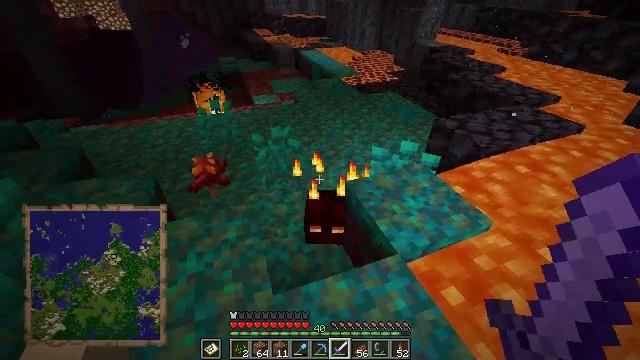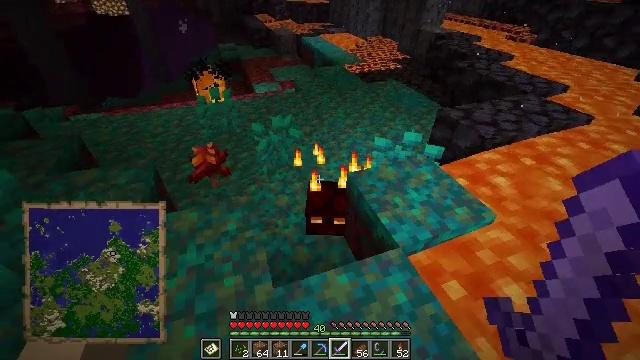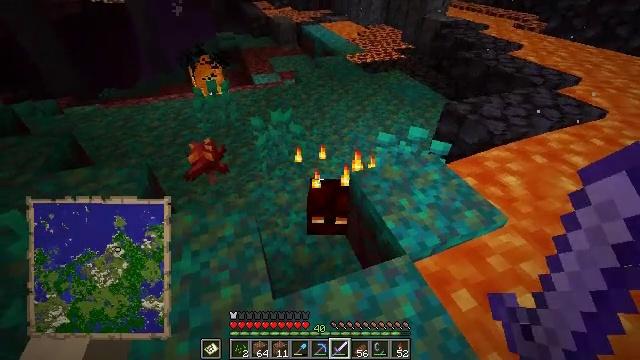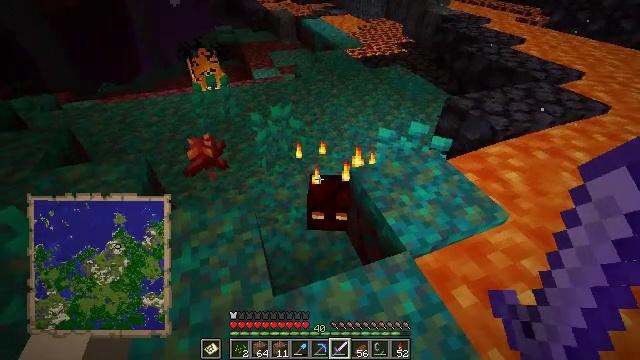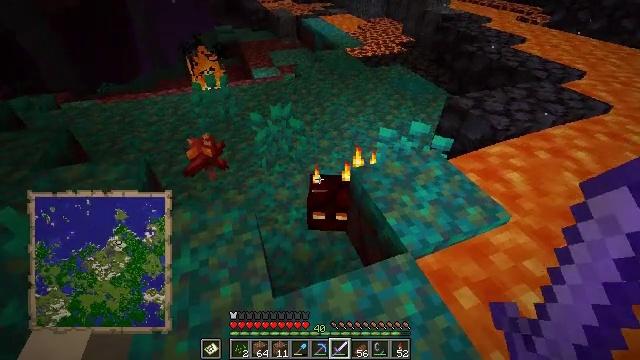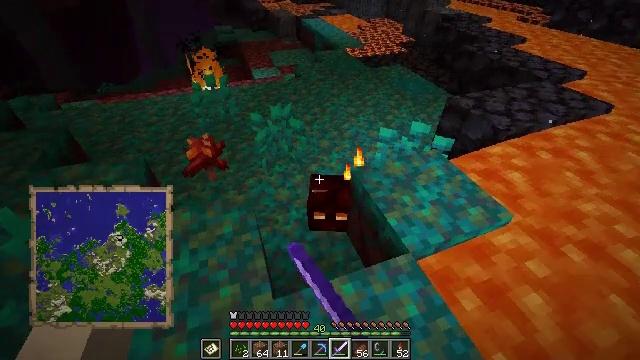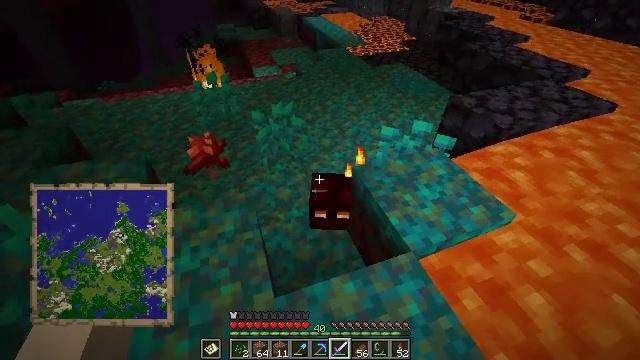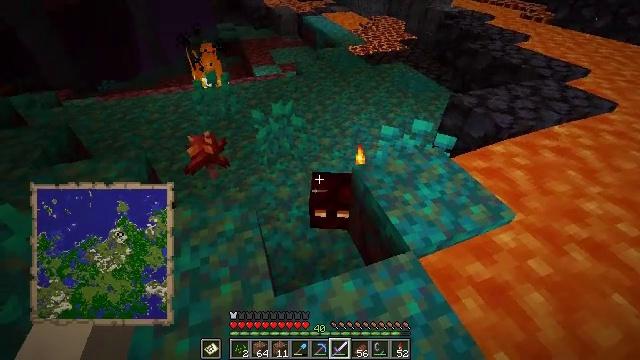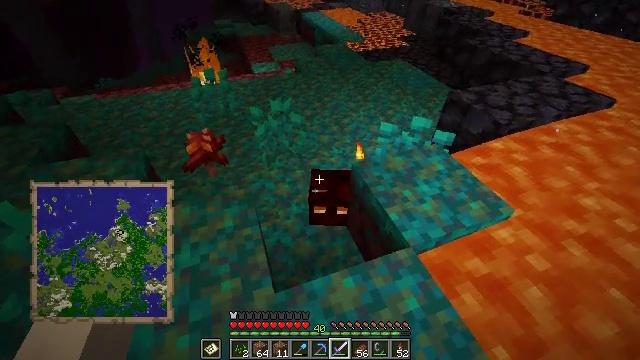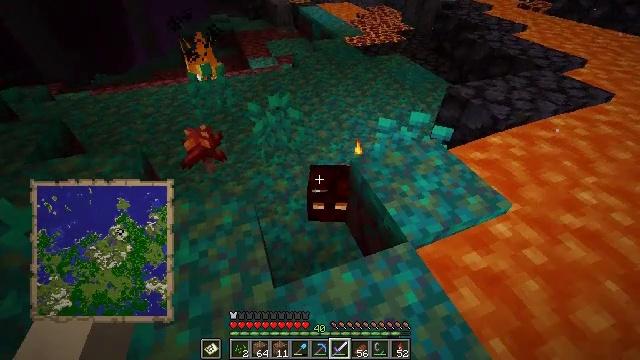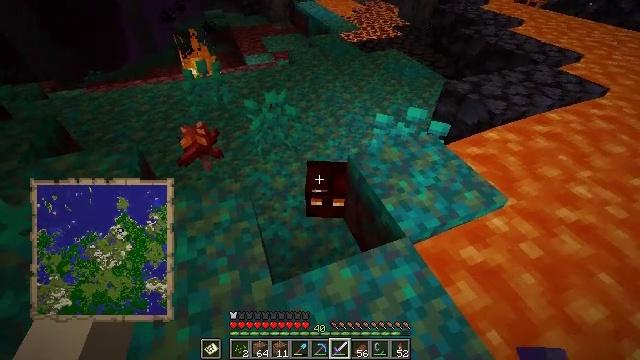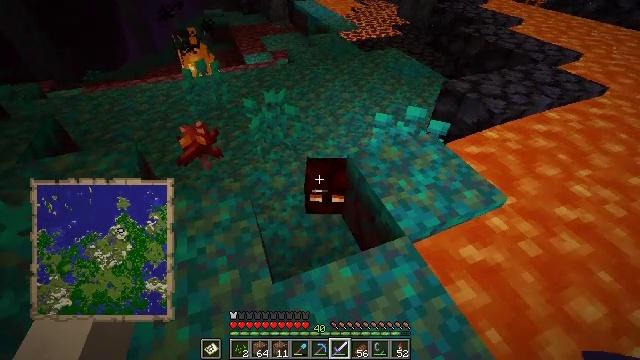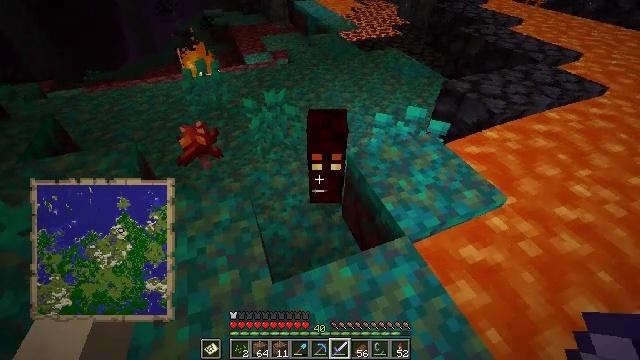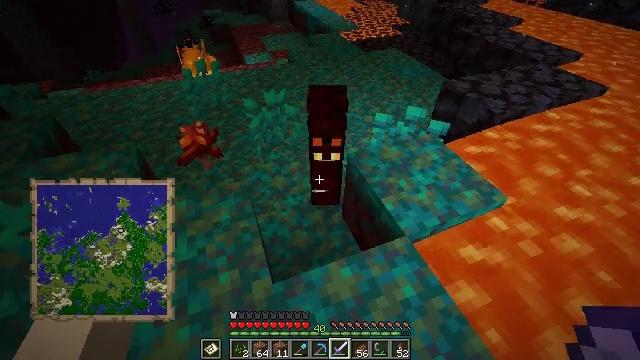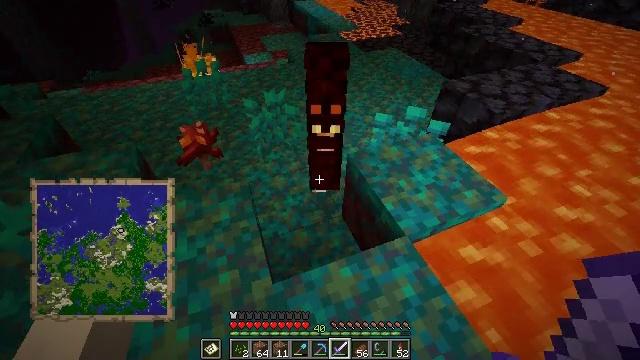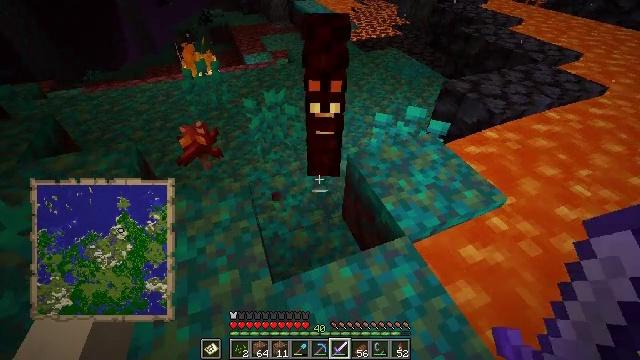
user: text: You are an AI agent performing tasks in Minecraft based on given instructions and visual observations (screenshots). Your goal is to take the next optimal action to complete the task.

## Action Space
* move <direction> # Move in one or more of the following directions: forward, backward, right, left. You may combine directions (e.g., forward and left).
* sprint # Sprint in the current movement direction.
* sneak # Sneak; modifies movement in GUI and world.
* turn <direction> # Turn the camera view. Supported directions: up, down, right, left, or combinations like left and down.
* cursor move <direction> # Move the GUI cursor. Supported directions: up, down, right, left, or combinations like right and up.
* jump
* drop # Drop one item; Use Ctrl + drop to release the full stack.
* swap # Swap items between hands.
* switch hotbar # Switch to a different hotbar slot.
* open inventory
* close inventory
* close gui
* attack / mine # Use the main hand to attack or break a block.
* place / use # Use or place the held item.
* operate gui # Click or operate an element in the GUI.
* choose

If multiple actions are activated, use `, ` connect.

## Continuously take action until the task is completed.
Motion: motion action
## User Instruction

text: Defeat a magma cube.
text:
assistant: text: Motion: turn down
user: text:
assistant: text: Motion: turn down
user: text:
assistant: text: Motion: turn down
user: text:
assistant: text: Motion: attack / mine
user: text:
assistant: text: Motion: attack / mine
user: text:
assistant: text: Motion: attack / mine
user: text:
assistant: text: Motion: no_op
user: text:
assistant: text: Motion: no_op
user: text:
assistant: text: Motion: no_op
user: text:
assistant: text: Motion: no_op
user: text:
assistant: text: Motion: no_op
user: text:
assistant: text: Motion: no_op
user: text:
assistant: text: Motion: no_op
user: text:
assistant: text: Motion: no_op
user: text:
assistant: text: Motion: attack / mine
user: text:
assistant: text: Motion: attack / mine
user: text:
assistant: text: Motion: attack / mine
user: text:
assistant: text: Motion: no_op
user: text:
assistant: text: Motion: no_op
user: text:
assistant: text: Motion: no_op
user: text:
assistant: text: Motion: no_op
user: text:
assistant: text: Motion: turn up
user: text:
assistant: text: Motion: move back
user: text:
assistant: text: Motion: move back
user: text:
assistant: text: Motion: move back
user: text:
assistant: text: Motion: move back
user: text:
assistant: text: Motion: move back
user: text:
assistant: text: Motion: no_op
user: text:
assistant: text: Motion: no_op
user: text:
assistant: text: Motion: no_op